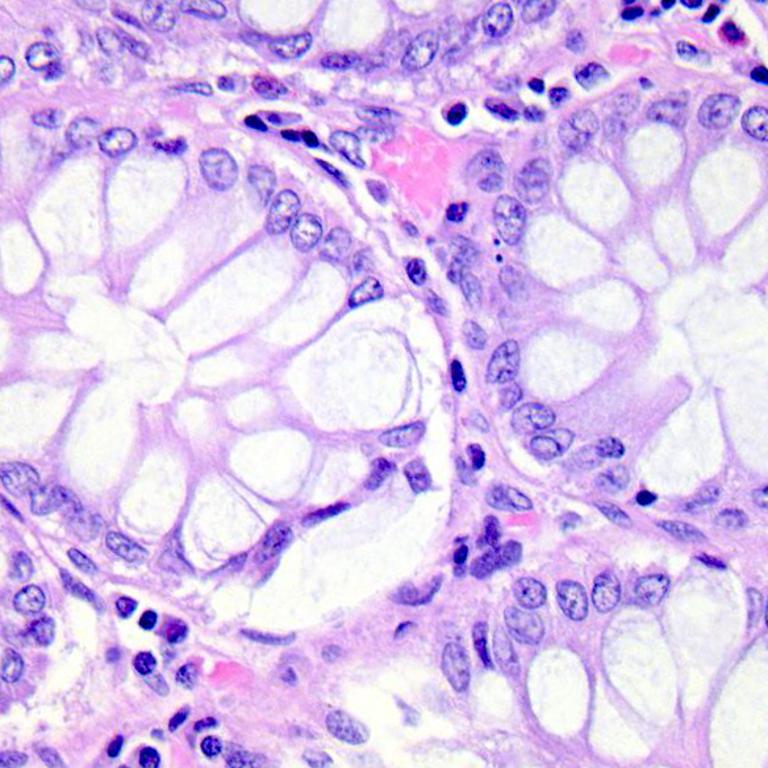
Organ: colon
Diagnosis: benign